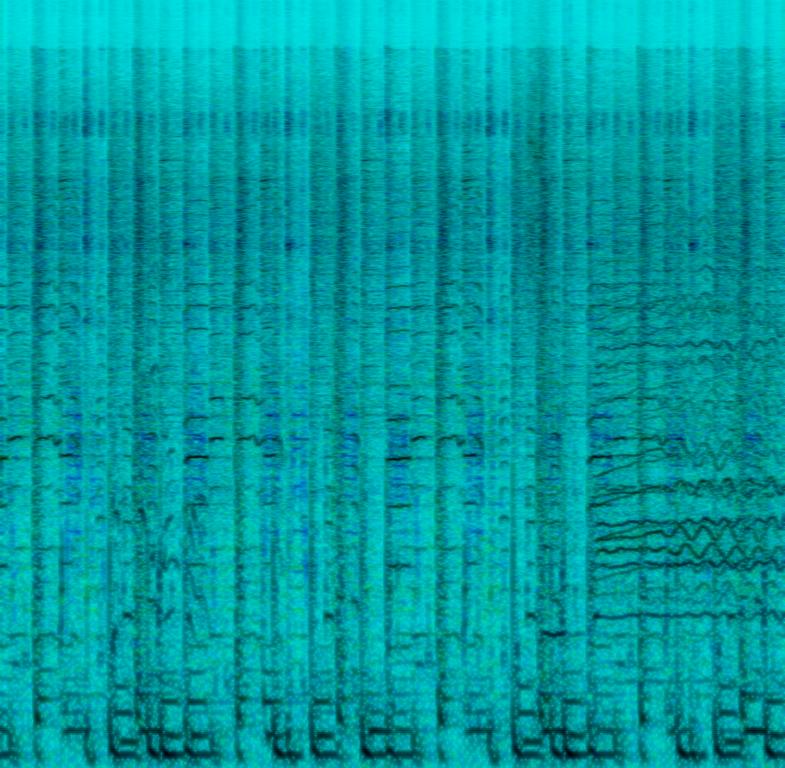
This funk song features a male voice singing the main melody. Other voices sing backing vocals in harmony. A saxophone plays a repetitive melody. This is accompanied by percussion playing a funk beat. The bass plays a funky bassline. A guitar plays muted chords using a tron effect. This song is upbeat and has a happy mood. This song can be played at a retro style disco.